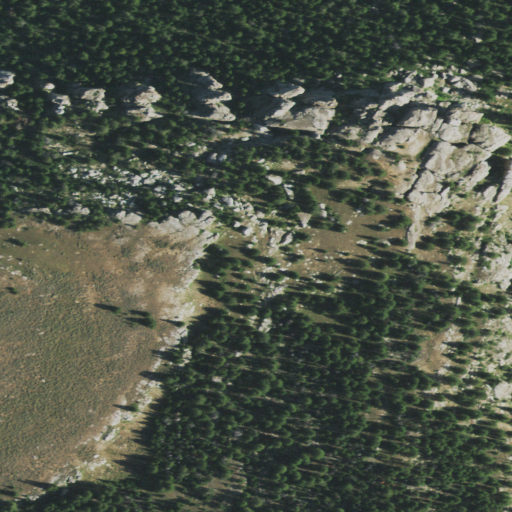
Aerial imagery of cliff(s) in Wyoming named Ed Point containing evergreen forest, shrub, and grassland